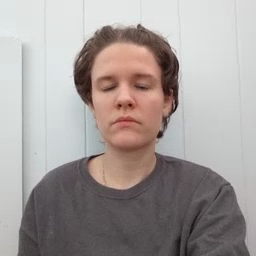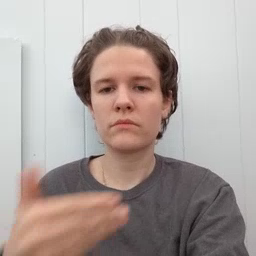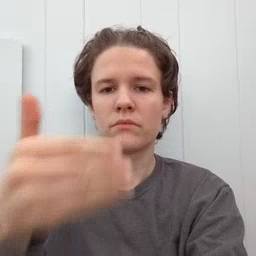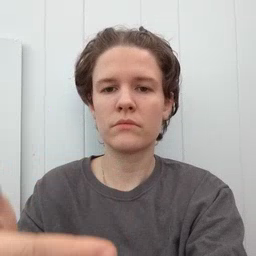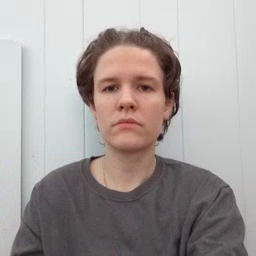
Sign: after